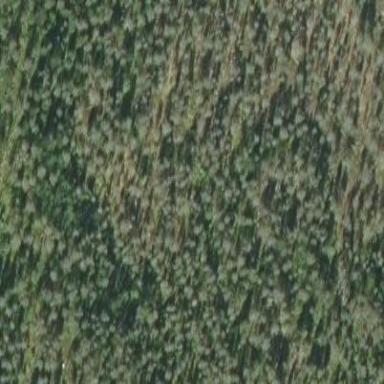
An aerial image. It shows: Woodland with needle-leaved trees.